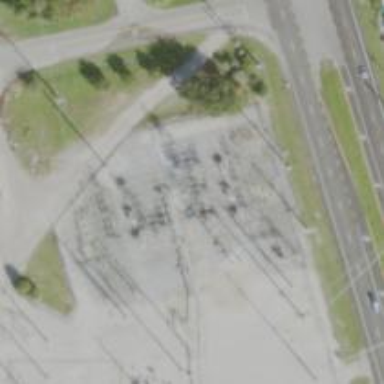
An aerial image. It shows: Switch for power supply.